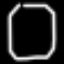
Label: octagon